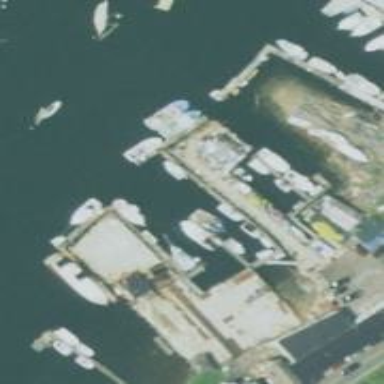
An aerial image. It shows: Man-made pier.